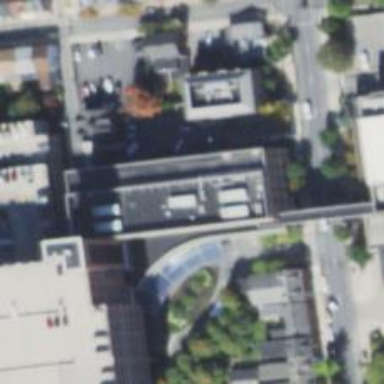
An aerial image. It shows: Healthcare clinic.